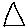
Label: triangle